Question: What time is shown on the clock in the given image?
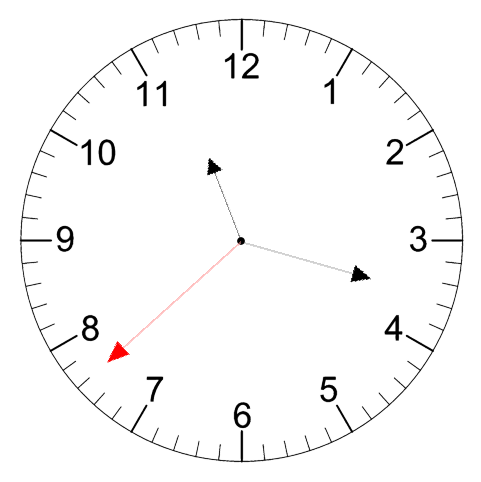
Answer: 11:17:38